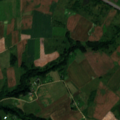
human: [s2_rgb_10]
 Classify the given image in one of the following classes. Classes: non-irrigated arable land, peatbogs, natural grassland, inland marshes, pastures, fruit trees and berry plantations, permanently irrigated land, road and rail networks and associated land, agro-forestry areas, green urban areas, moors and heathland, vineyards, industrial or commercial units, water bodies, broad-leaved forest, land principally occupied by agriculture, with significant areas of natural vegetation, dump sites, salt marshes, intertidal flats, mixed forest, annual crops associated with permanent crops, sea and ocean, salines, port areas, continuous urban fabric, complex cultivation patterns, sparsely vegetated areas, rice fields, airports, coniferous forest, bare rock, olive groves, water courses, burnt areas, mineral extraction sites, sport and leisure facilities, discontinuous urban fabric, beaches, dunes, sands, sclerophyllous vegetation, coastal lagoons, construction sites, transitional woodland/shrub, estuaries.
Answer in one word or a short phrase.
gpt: non-irrigated arable land, pastures, complex cultivation patterns, land principally occupied by agriculture, with significant areas of natural vegetation